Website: macys
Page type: account-selection
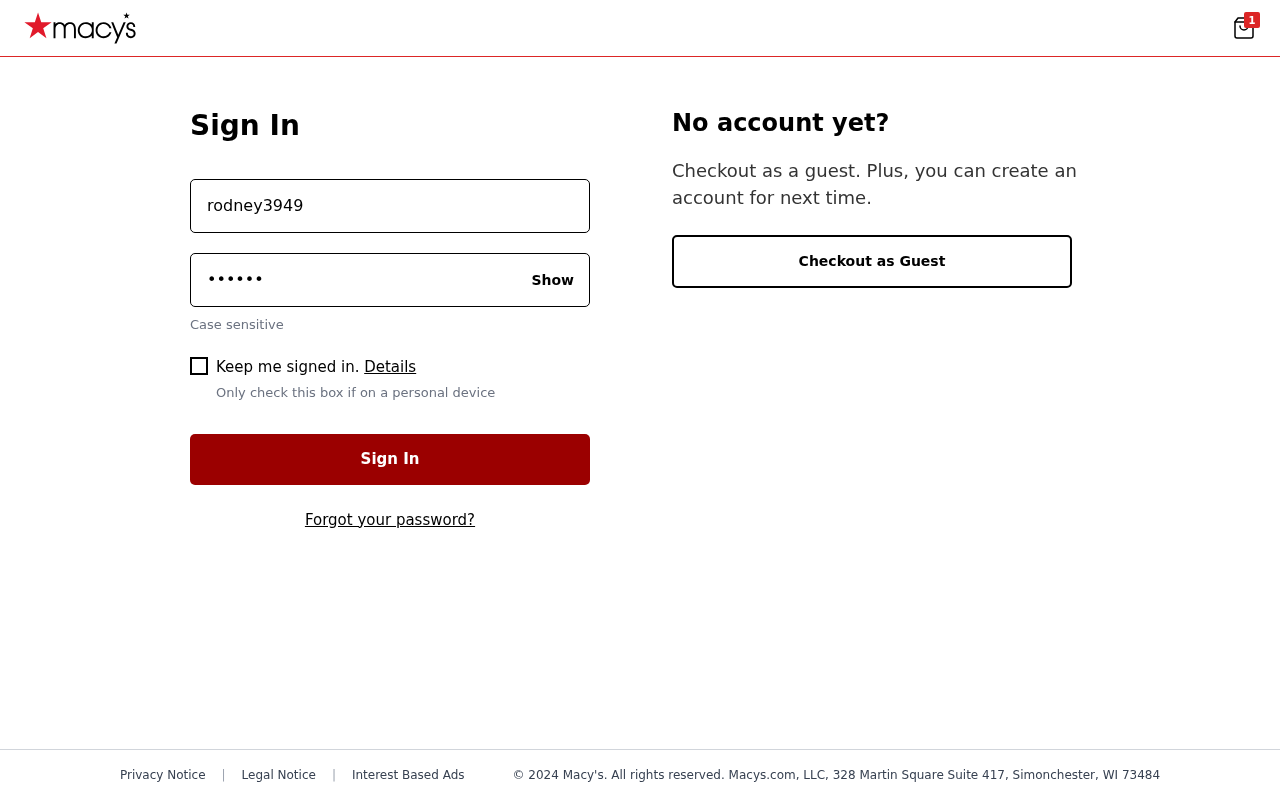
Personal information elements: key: PII_LOGIN_USERNAME
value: rodney3949
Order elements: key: ORDER_NUM_ITEMS
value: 1